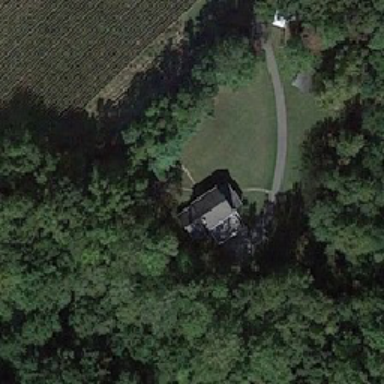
There is a forest near the road house .